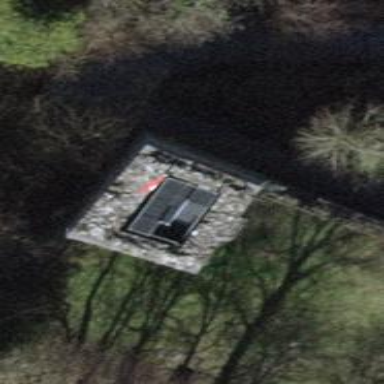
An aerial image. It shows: Historic defensive tower designated as viewpoint.